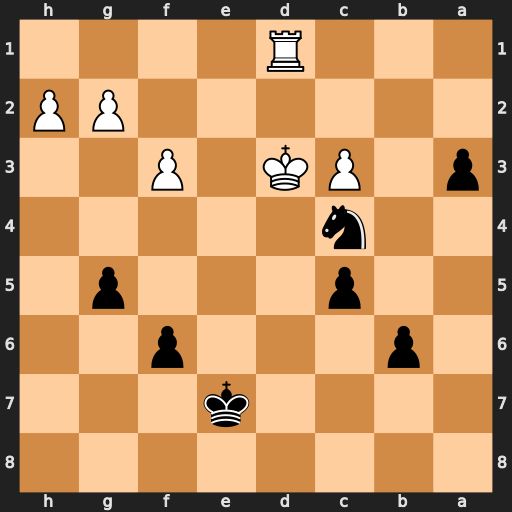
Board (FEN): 8/4k3/1p3p2/2p3p1/2n5/p1PK1P2/6PP/3R4
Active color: b
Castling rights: -
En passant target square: -
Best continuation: Nb2+ Kc2 Nxd1